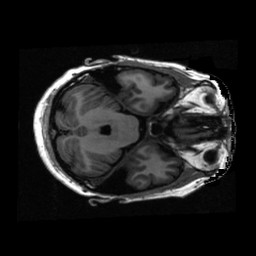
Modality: T1w
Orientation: axial